Question: Is there a way to create a Dropdown Spinner for Android 2.3.3? I am using ActionbarSherlock.
Here is an Example of what I mean:

Thanks
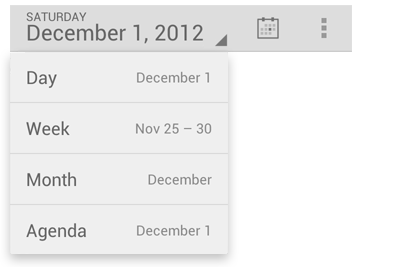
Answer: As it stands, you're in luck. It can be done with ActionBarSherlock and it works with versions pre-4.0 . However, I'm not 100% sure Jake Wharton will want us to use it like this, since it's not exactly "public api", AFAIK (I've meant to ask). Anyway, you have to first create your own class to extend from the ActionBarSherlock class:
'''
public class MyIcsSpinner extends IcsSpinner {
public MyIcsSpinner(Context context, AttributeSet attrs) {
super(context, attrs, com.actionbarsherlock.R.attr.actionDropDownStyle);
}
public MyIcsSpinner(Context context, AttributeSet attrs, int defStyle) {
super(context, attrs, defStyle);
}
}
'''
To include it in a layout:
'''
<com.blah.blah.blah.MyIcsSpinner
android:layout_width="wrap_content"
android:layout_height="fill_parent"
android:layout_gravity="center"
android:textAllCaps="true"
android:background="@drawable/abs__spinner_ab_holo_light"
android:textColor="#000000"
android:gravity="center"/>
'''
Now you have to create a custom 'SpinnerAdapter', and you need to override the following methods to get the proper look and feel:
'''
@Override
public View getView(int position, View convertView, ViewGroup parent) {
final TextView filterName;
if (convertView == null) {
filterName = (TextView) layoutInflater.inflate(R.layout.filter_item, parent, false);
} else {
filterName = (TextView) convertView;
}
filterName.setText(getItem(position));
return filterName;
}
@Override
public View getDropDownView(int position, View convertView, ViewGroup parent) {
final TextView filterName;
if (convertView == null) {
filterName = (TextView) layoutInflater.inflate(R.layout.sherlock_spinner_dropdown_item, parent, false);
filterName.setEllipsize(TruncateAt.END);
} else {
filterName = (TextView) convertView;
}
filterName.setText(getItem(position));
return filterName;
}
'''
YMMV, esp. regarding the themes.